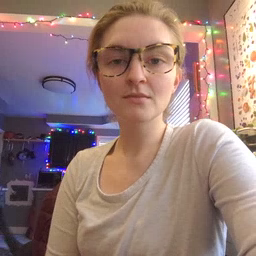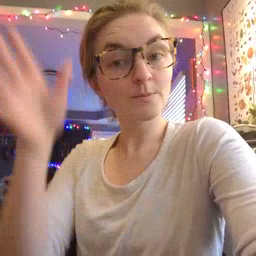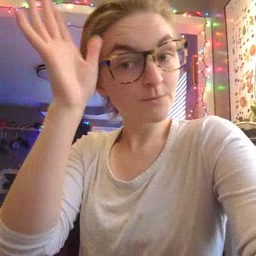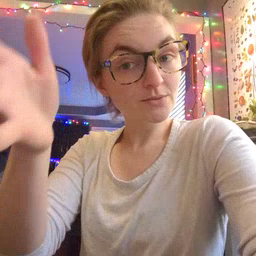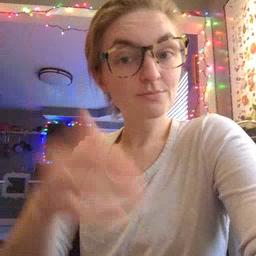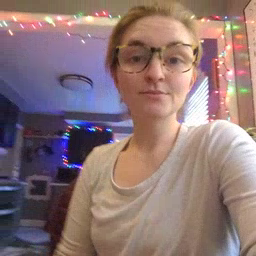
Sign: grandpa